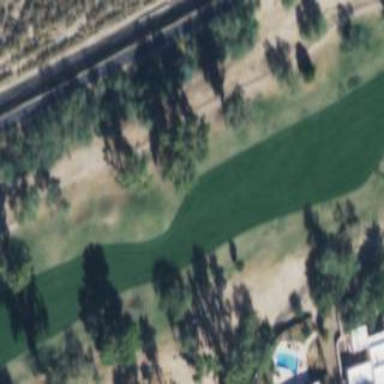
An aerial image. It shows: Golf fairway in the image.